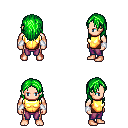
a pixel art fantasy rpg character, male body template, human, light skin, gold chest armor, magenta pants, green long hairstyle, white cloth bracers, four views (front, back, left, right), 2x2 character sprite sheet, small pixel art, hard edges, no anti-aliasing